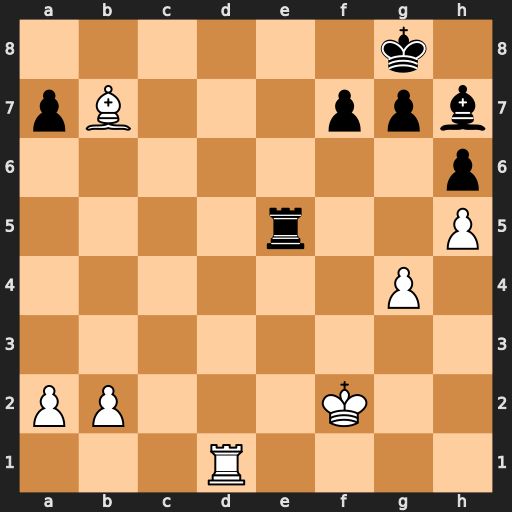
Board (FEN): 6k1/pB3ppb/7p/4r2P/6P1/8/PP3K2/3R4
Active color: w
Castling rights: -
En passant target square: -
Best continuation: Rd8+ Re8 Rxe8#